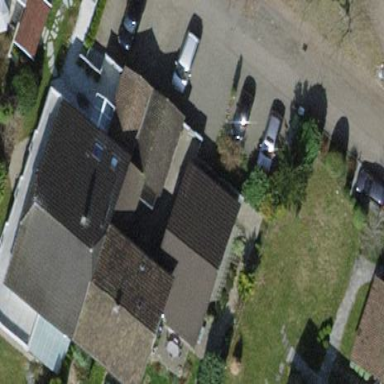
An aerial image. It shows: Semidetached house.